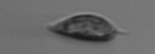
Label: Prorocentrum_triestinum